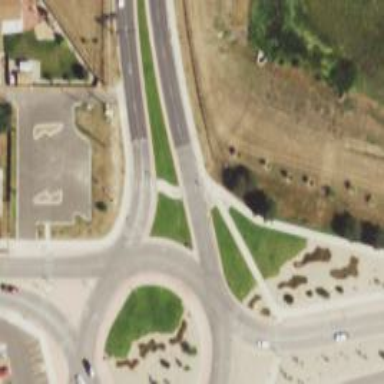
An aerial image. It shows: Marked footway crossing with zebra markings.